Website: lowes
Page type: review-order
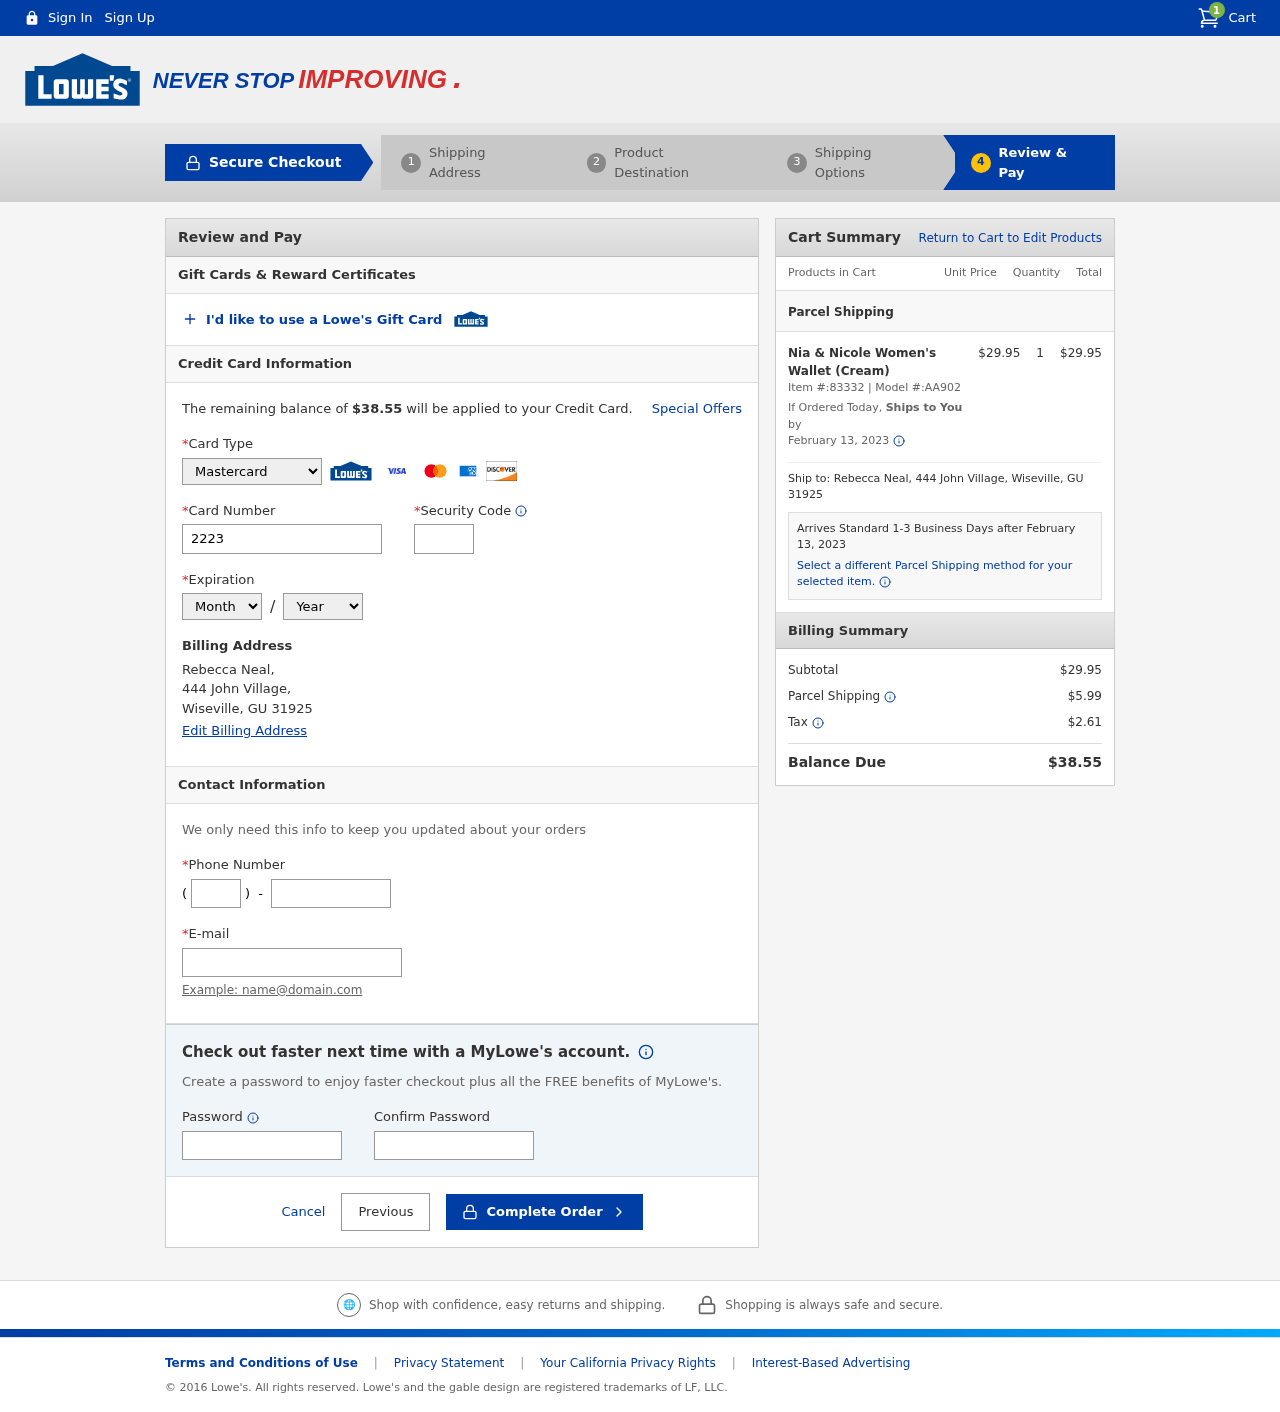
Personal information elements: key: PII_CARD_CVV
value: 163
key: PII_CARD_EXPIRY_MONTH
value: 07
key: PII_CARD_EXPIRY_YEAR
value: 27
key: PII_CARD_NUMBER
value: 2223 4542 7898 8460
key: PII_CARD_TYPE
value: Mastercard
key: PII_CITY
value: Wiseville
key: PII_EMAIL
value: rebecca_neal@gmail.com
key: PII_FULLNAME
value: Rebecca Neal,
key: PII_PHONE
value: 6368050046
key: PII_PHONE_AREA
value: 636
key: PII_POSTCODE
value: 31925
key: PII_STATE_ABBR
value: GU
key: PII_STREET
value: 444 John Village
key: PII_STREET
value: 444 John Village,
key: PII_FULLNAME2
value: Rebecca Neal
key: PII_STATE
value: GU
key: PII_POSTCODE_FULL
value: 31925
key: PII_CITY_STATE
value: Wiseville, GU
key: PII_CITY_STATE_ZIP
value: Wiseville, GU 31925
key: PII_POSTCODE_NUMERIC
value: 31925
Product elements: key: PRODUCT1_NAME
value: Nia & Nicole Women's Wallet (Cream)
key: PRODUCT1_PRICE
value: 29.95
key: PRODUCT1_QUANTITY
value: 1
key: PRODUCT1_ITEM_NUMBER
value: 83332
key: PRODUCT1_MODEL_NUMBER
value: AA902
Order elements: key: ORDER_NUM_ITEMS
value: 1
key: ORDER_TOTAL
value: $38.55
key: ORDER_SHIPPING_DATE
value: February 13, 2023
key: ORDER_SUBTOTAL
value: $29.95
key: ORDER_SHIPPING_DATE2
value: February 13, 2023
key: ORDER_SUBTOTAL2
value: $29.95
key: ORDER_SHIPPING_COST
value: $5.99
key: ORDER_TAX
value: $2.61